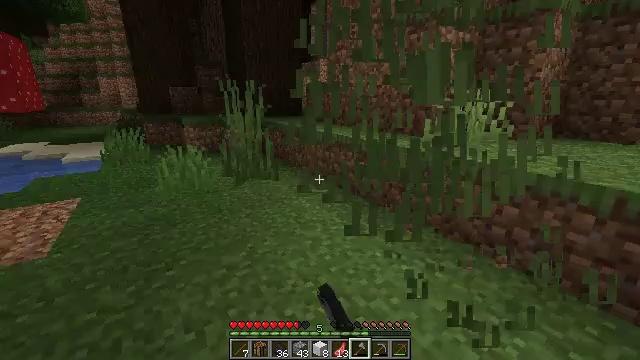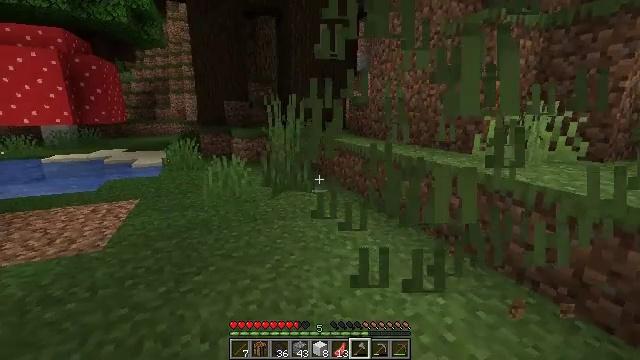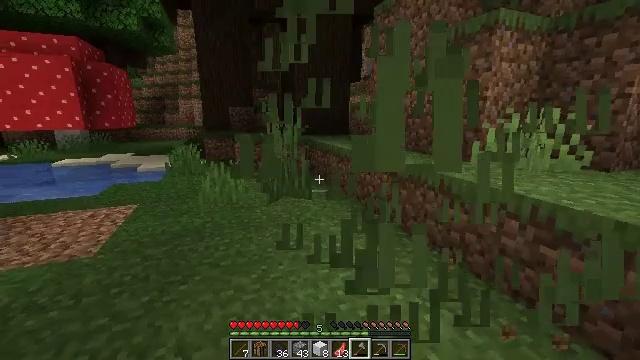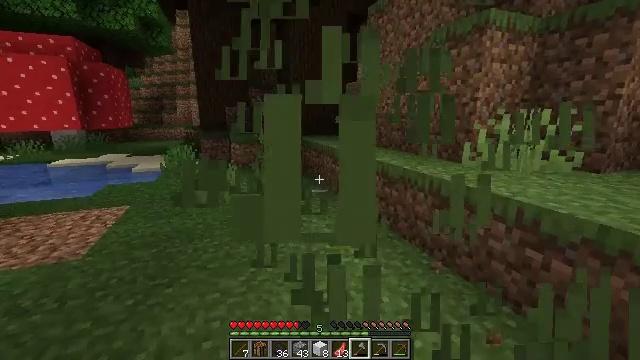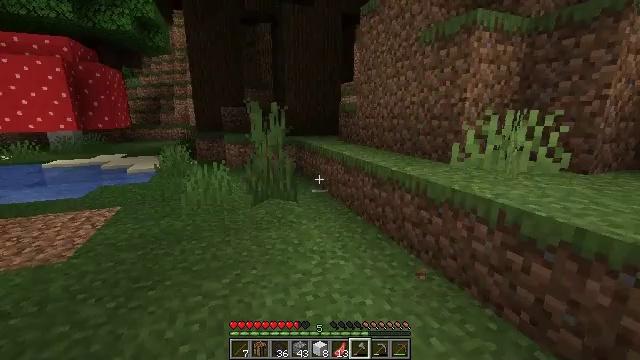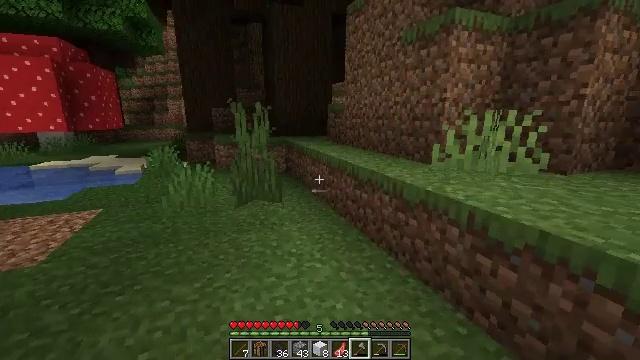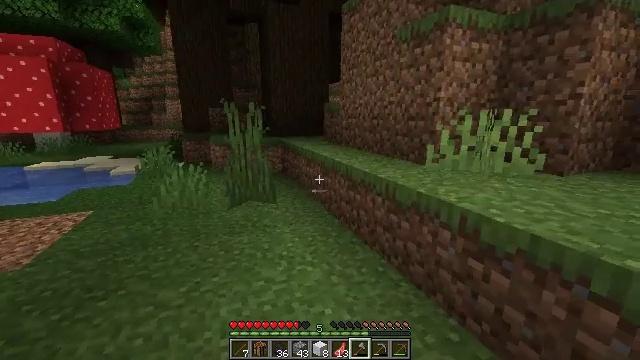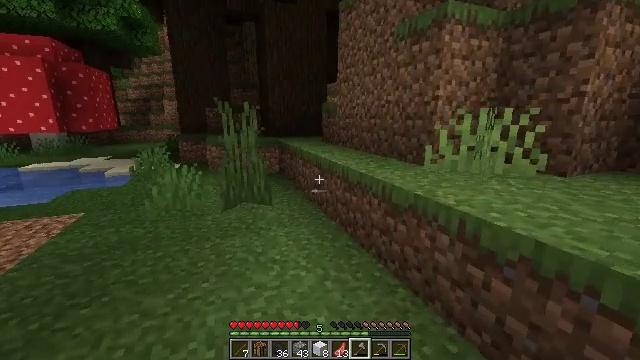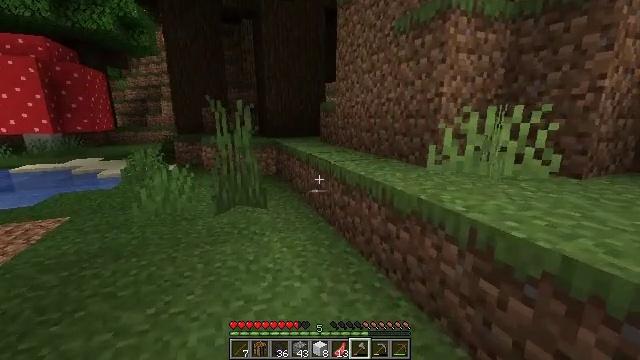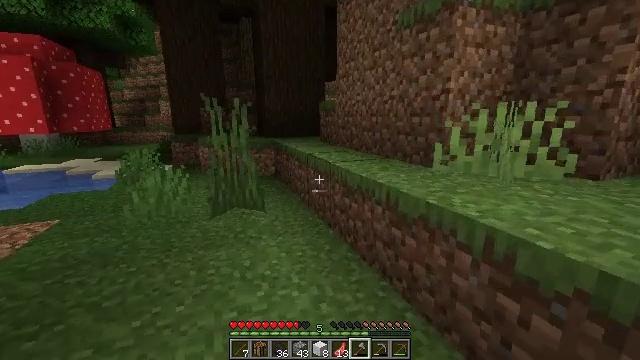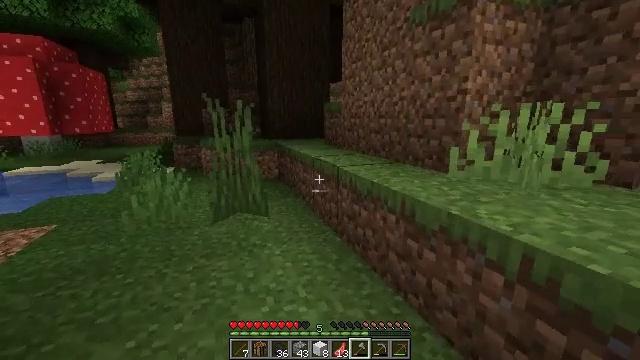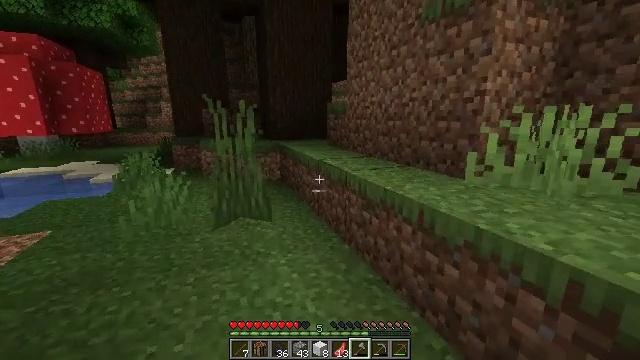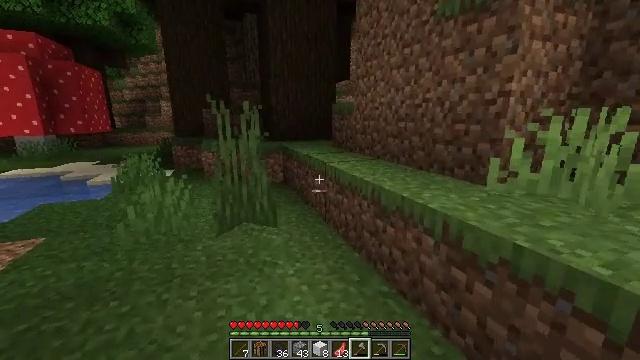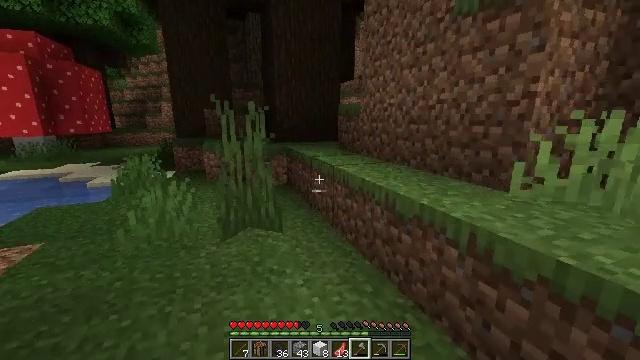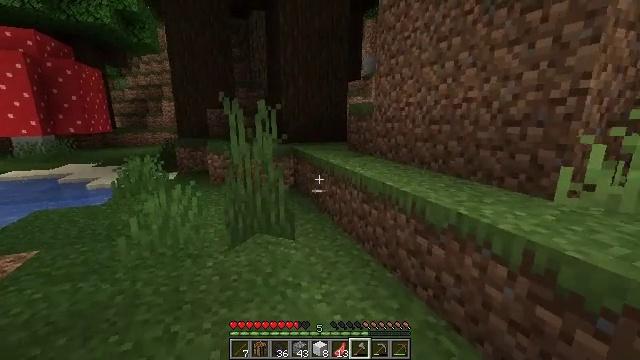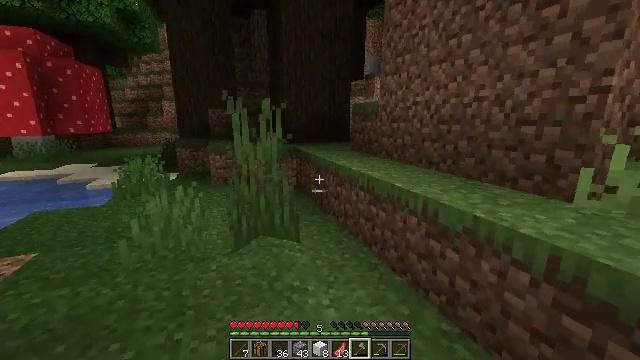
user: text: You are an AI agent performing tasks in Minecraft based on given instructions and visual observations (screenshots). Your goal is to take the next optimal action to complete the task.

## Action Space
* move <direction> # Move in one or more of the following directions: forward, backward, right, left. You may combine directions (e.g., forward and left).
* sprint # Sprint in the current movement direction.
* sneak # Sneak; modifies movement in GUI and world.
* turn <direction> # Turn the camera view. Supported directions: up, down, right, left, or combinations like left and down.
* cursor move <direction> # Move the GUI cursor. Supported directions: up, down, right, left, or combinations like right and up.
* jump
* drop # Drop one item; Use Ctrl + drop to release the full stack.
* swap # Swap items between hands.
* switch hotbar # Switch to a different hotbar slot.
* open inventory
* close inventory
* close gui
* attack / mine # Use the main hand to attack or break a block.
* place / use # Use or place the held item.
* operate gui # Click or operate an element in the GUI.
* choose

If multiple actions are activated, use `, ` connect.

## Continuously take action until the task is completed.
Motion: motion action
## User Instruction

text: Gather tall grass by hitting it.
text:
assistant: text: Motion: move right, turn left and up, attack / mine
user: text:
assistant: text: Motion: move right, turn left and up, attack / mine
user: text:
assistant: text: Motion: move right
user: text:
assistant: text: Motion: move right
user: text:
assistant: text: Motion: move forward and move right
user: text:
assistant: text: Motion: move forward
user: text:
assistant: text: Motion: move forward
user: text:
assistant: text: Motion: move forward
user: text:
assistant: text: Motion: move forward and move left
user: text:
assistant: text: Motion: move forward and move left
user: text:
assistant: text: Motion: move forward and move left
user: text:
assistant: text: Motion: move forward and move left
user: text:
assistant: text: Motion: move forward and move left
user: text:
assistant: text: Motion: move forward and move left
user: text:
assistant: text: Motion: move forward and move left
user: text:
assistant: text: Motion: move forward and move left, attack / mine
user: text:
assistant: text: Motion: move forward and move left, attack / mine
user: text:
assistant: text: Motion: move forward and move left, attack / mine
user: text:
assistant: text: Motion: move forward and move left, attack / mine
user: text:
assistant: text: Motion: move forward and move left, attack / mine
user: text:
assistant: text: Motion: move forward and move left, attack / mine
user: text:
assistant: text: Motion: move forward and move left, attack / mine
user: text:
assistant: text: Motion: move forward and move left, attack / mine
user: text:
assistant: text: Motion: move forward and move left, turn right, attack / mine
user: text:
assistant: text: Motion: move forward and move left, turn right and up, attack / mine
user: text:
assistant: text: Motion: move forward and move left, turn right, attack / mine
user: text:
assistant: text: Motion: move forward and move left, turn right, attack / mine
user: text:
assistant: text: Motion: move forward, turn right, attack / mine
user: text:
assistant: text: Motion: move forward, turn right and down, attack / mine
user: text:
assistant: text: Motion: move forward, turn right